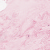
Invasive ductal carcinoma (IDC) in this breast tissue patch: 0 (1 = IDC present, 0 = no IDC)